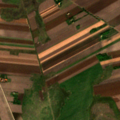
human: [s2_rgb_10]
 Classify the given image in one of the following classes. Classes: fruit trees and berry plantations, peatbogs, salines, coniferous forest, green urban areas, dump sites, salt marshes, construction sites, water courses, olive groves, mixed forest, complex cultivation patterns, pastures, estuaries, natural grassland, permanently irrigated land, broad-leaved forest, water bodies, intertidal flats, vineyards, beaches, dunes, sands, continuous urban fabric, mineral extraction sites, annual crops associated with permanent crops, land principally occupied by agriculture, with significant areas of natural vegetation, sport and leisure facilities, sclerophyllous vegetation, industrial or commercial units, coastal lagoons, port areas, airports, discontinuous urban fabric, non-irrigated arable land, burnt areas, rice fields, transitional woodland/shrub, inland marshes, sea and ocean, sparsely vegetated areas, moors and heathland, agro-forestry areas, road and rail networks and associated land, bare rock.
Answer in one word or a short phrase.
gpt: non-irrigated arable land, pastures